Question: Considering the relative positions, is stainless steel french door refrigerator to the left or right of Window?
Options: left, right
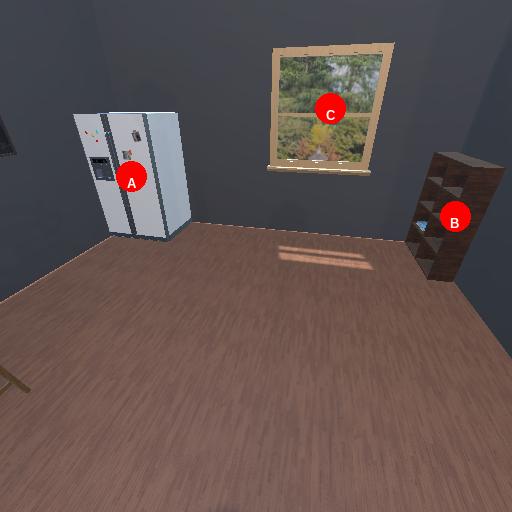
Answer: left